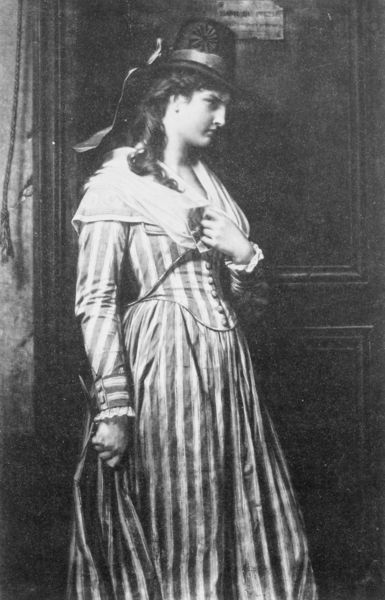
Titel: Charlotte Corday a la porte de Marat
Künstler: Merle
Schlagwörter: hand, fenster, frau, hut, kleid, tür, band, kragen, ärmel, portrait, vorhang, locken, mieder, hutband, gestreift, streifen, knöpfe, foto, photographie, schild, schwarz-weiss, rosette, kreagen, bänder, fotographie, reitpeitsche, lknöpfe, handausschnitt, verkrampfte hände, sarzweiß, haltunmg